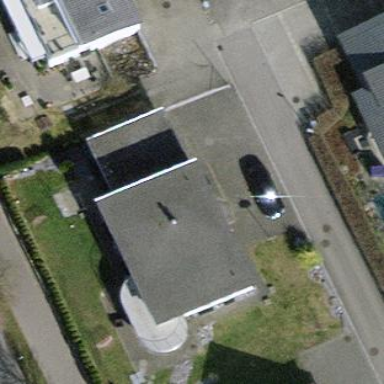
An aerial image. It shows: Detached building.